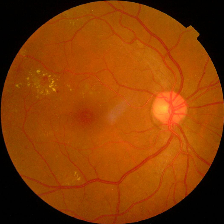
Diabetic retinopathy grade: No DR